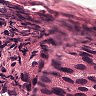
Metastatic tissue present: yes